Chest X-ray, PA view. Patient: 59 years old, sex M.
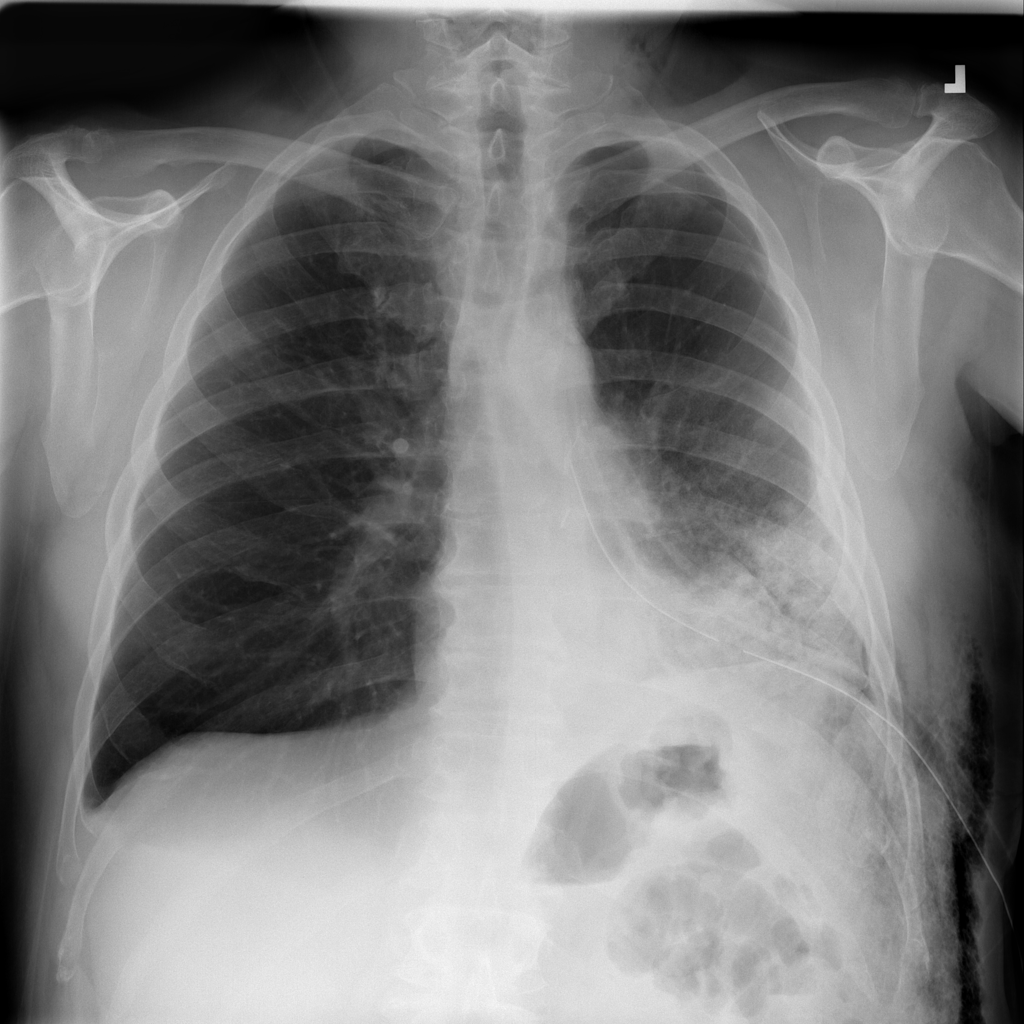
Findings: Emphysema, Pneumothorax